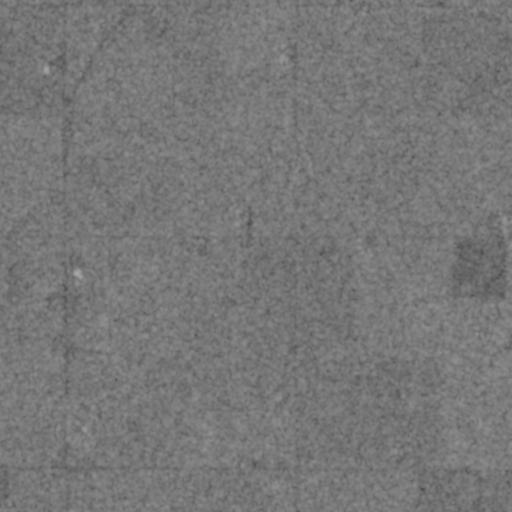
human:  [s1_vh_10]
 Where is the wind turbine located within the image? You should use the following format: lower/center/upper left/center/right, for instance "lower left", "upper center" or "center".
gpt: The wind turbine is located in the lower left of the image.
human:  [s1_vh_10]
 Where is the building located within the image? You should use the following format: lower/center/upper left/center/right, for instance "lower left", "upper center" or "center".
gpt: There is no building in the image.

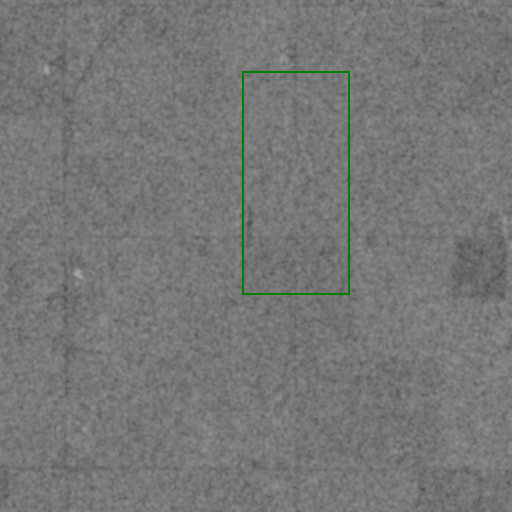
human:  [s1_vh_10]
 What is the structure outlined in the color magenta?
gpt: There is no magenta outline.
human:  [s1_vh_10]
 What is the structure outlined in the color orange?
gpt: There is no structure outlined in orange.